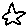
Label: star